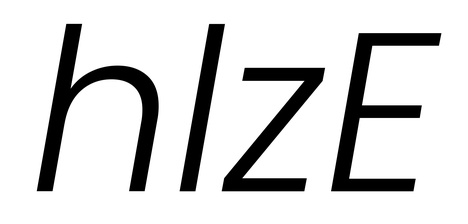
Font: Poppins-LightItalic